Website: walmart
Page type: payment
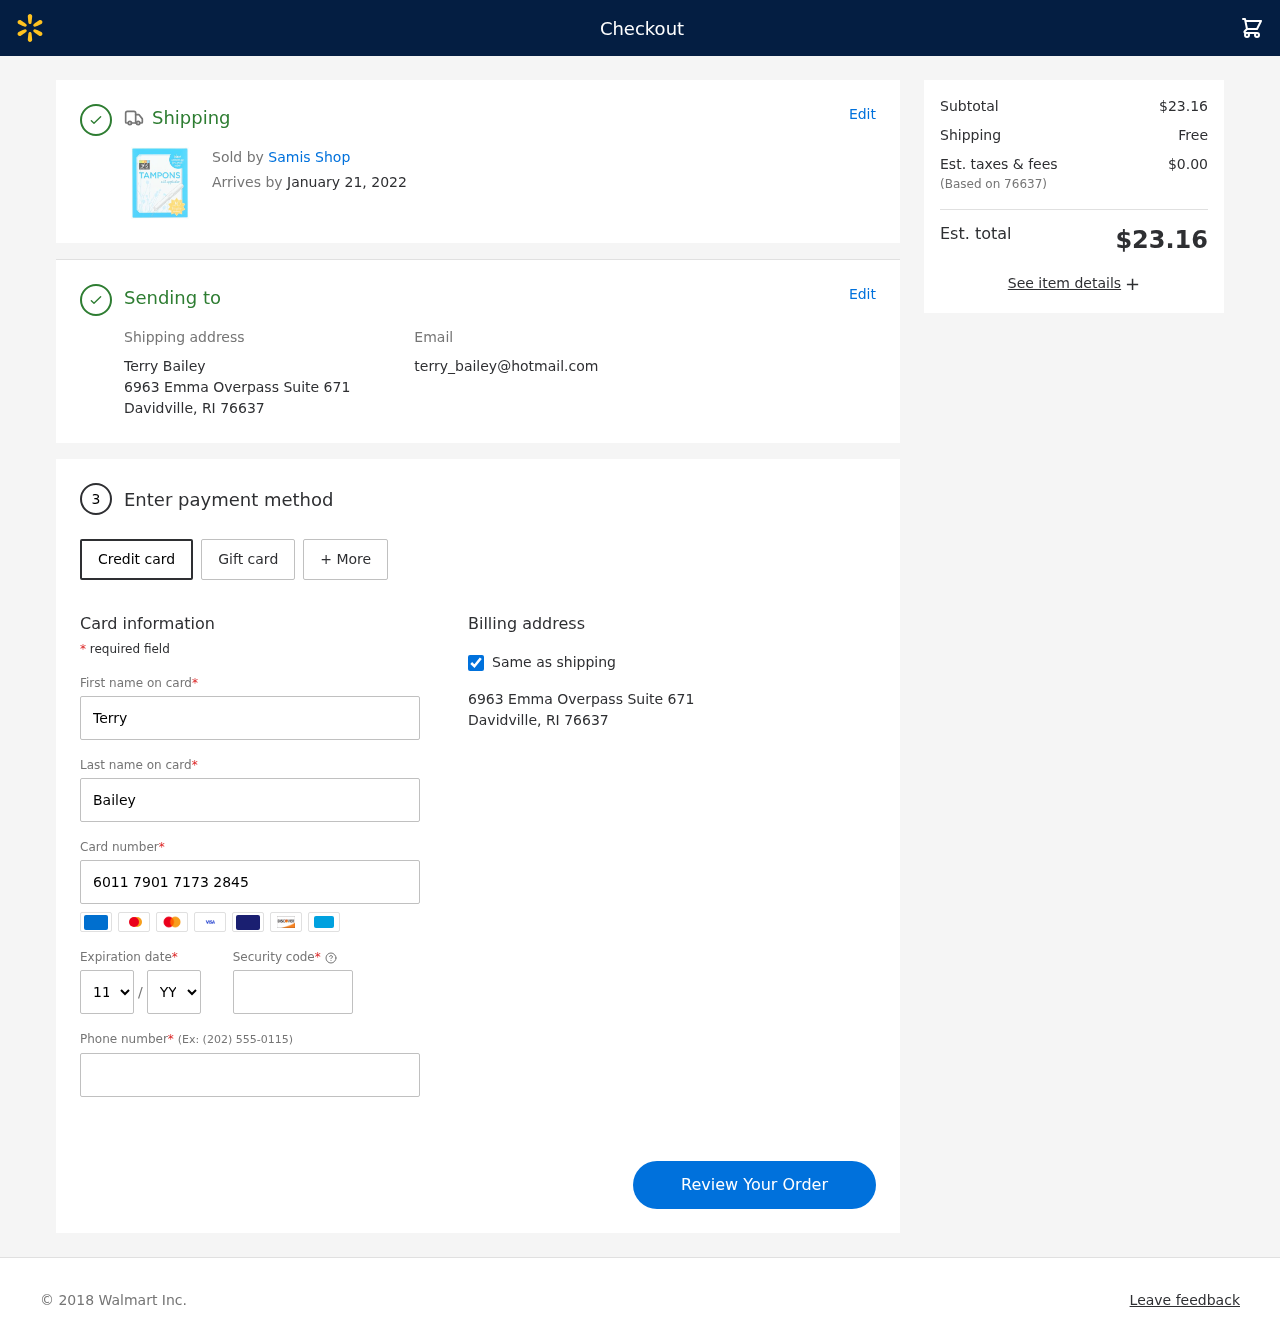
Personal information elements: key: PII_CARD_CVV
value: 759
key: PII_CARD_EXPIRY_MONTH
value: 11
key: PII_CARD_EXPIRY_YEAR
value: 29
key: PII_CARD_NUMBER
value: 6011 7901 7173 2845
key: PII_CITY_STATE_ZIP
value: Davidville, RI 76637
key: PII_EMAIL
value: terry_bailey@hotmail.com
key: PII_FIRSTNAME
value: Terry
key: PII_FULLNAME
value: Terry Bailey
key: PII_LASTNAME
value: Bailey
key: PII_PHONE
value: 9253128279
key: PII_POSTCODE
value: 76637
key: PII_STREET
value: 6963 Emma Overpass Suite 671
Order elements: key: ORDER_DELIVERY_DATE
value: January 21, 2022
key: ORDER_SUBTOTAL
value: $23.16
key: ORDER_SHIPPING_COST
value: Free
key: ORDER_TAX
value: $0.00
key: ORDER_TOTAL
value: $23.16